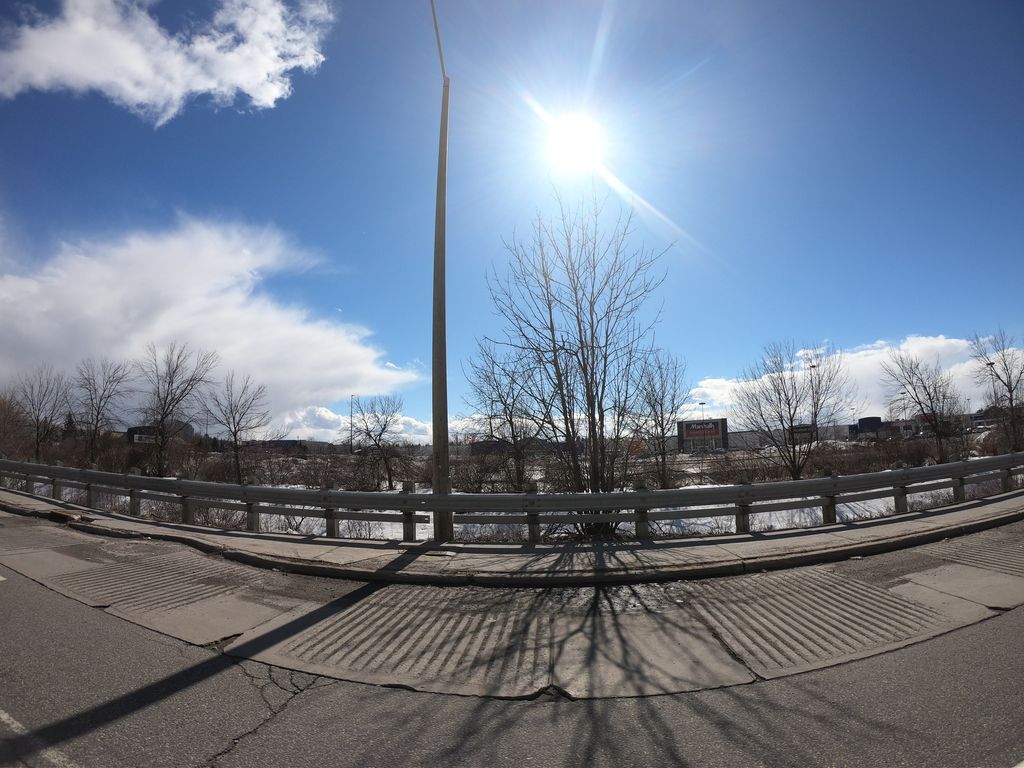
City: ottawa-gatineau